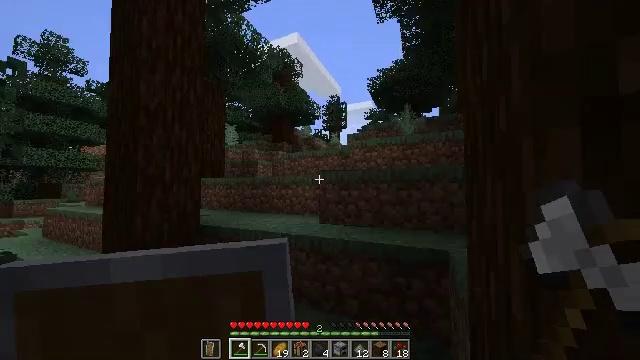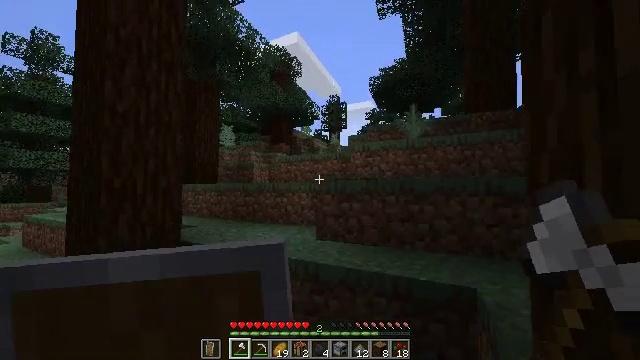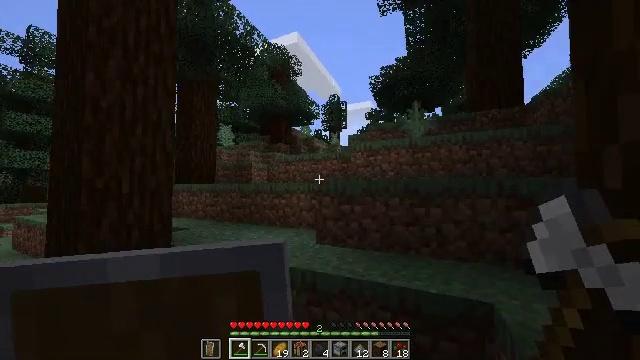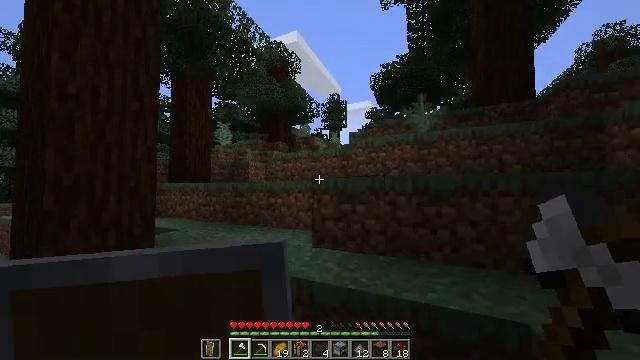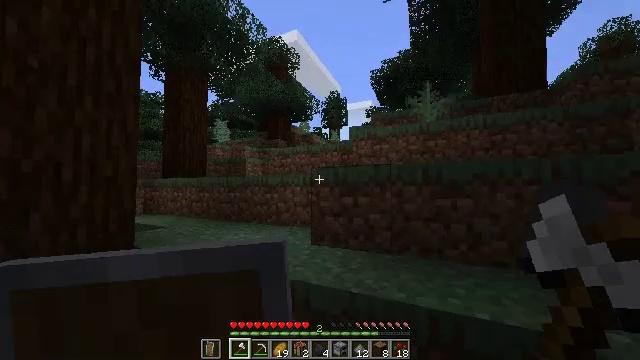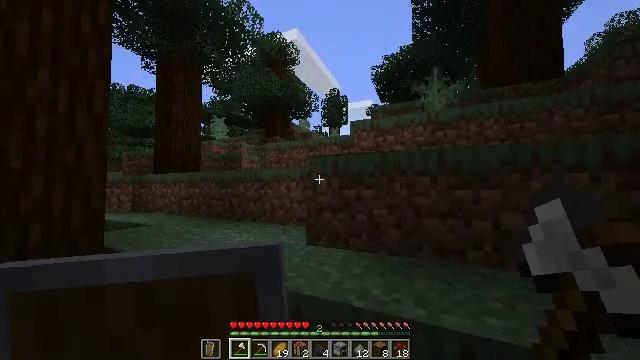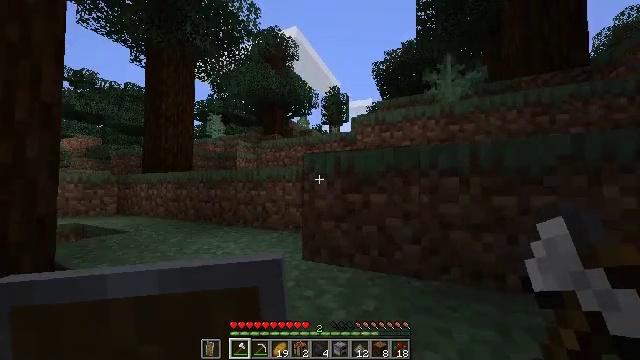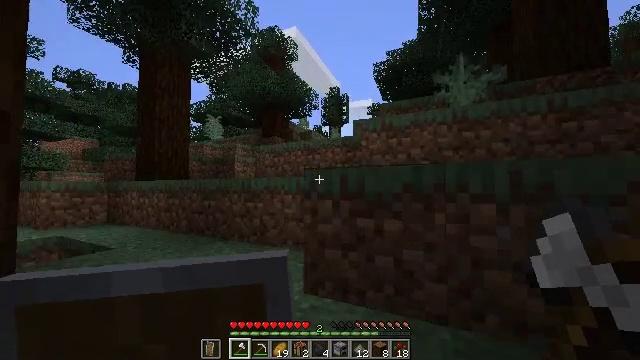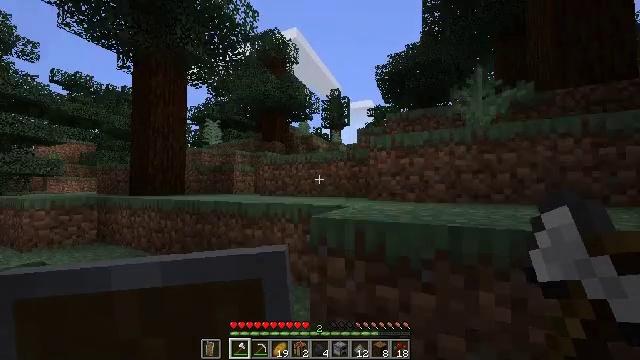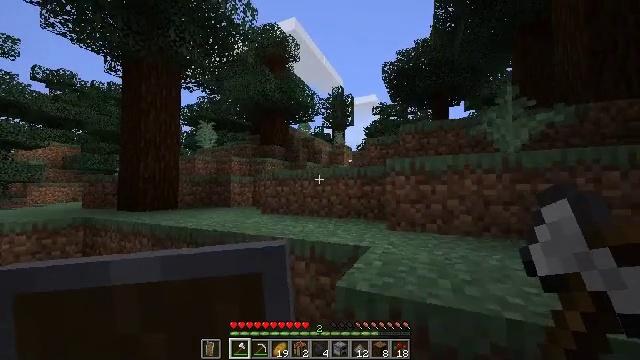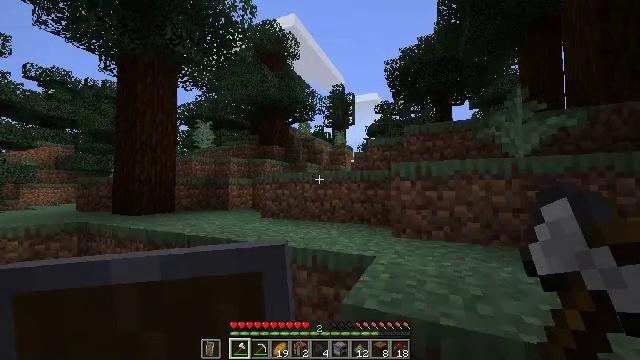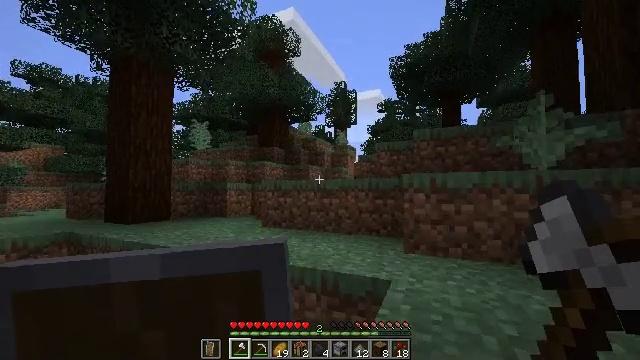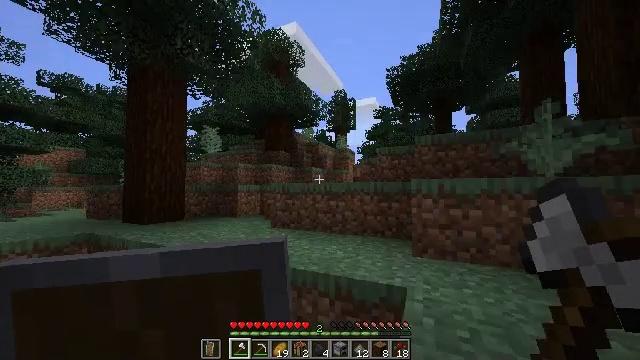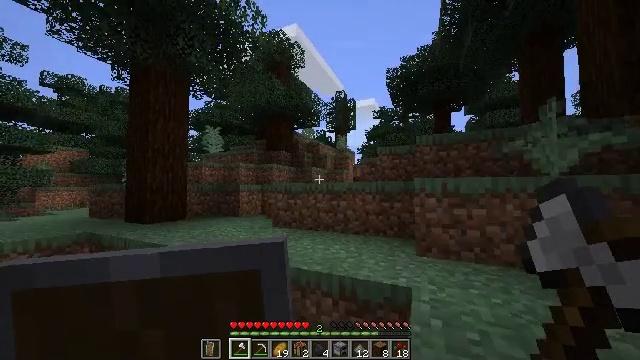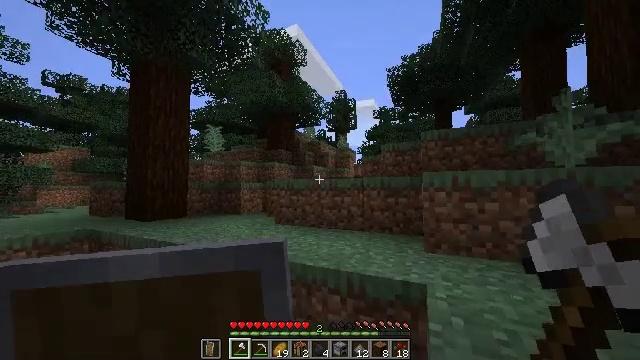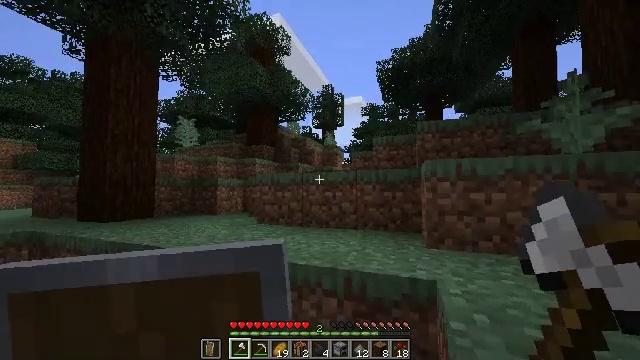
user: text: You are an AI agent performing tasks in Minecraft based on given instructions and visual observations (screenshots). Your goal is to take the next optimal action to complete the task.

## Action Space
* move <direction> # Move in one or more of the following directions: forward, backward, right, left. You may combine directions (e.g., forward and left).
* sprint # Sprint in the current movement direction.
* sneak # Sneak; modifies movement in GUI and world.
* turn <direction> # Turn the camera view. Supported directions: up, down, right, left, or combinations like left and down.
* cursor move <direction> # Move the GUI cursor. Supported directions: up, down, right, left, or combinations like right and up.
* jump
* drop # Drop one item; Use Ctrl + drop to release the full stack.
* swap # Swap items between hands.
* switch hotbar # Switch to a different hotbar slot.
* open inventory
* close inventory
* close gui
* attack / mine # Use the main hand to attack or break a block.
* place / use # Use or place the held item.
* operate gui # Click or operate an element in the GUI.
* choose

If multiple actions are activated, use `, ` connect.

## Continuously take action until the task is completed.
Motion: motion action
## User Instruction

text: Mine the sweet berry bush.
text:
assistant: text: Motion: move forward, sprint, jump
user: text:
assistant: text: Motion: move forward, sprint, jump
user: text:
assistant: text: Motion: move forward, sprint, jump
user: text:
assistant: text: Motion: move forward, sprint, jump
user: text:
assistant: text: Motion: move forward, sprint, jump
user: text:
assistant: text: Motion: move forward, sprint, jump
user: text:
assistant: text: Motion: move forward, sprint, jump
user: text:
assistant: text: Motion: move forward, sprint, jump
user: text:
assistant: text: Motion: move forward, sprint, jump
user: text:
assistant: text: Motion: move forward, sprint, jump
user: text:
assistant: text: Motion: move forward, sprint, jump
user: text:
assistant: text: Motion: move forward, sprint, jump
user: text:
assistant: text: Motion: move forward, sprint, jump
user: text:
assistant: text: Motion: move forward, sprint, jump
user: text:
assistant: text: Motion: move forward, sprint, turn right, jump
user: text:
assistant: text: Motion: move forward, sprint, turn right, jump
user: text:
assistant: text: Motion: move forward, sprint, turn right, jump
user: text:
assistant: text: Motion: move forward, sprint, turn right, jump
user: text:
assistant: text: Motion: move forward, sprint, turn right, jump
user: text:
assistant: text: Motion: move forward, sprint, turn right, jump
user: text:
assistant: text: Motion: move forward, sprint, jump
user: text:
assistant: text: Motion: move forward, sprint, jump
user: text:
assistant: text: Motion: move forward, sprint, jump
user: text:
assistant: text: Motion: move forward, sprint, jump
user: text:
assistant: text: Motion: move forward, sprint, jump
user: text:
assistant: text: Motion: move forward, sprint, jump
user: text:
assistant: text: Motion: move forward, sprint, jump
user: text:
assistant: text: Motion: move forward, sprint, jump
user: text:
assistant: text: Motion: move forward, sprint, jump
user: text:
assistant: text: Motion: move forward, sprint, jump